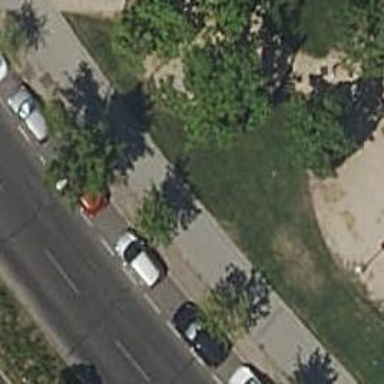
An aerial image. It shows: Sidewalk made of paving stones.